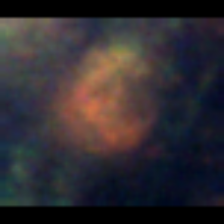
Taxon: Diatom_aggregate
Group: Diatoms